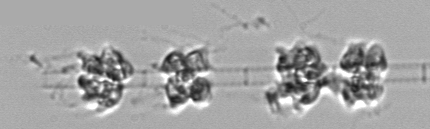
Label: Leptocylindrus_mediterraneus